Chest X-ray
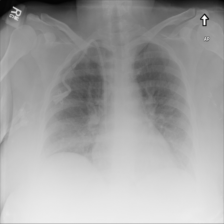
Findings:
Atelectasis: negative
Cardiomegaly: negative
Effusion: negative
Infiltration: positive
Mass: negative
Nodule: positive
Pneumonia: negative
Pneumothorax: negative
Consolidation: negative
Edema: negative
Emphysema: negative
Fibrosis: negative
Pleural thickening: negative
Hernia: negative